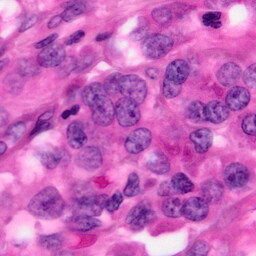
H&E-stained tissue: Pancreatic